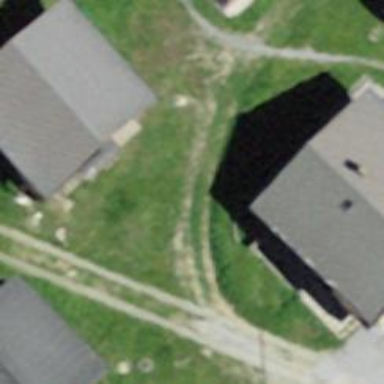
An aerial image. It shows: Unpaved driveway with service road designation.